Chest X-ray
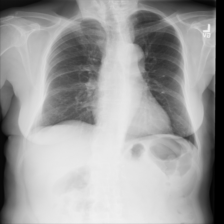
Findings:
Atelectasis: negative
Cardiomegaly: negative
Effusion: negative
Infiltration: negative
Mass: negative
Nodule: negative
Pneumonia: negative
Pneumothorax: negative
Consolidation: negative
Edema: negative
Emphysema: positive
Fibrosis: negative
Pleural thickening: negative
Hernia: negative